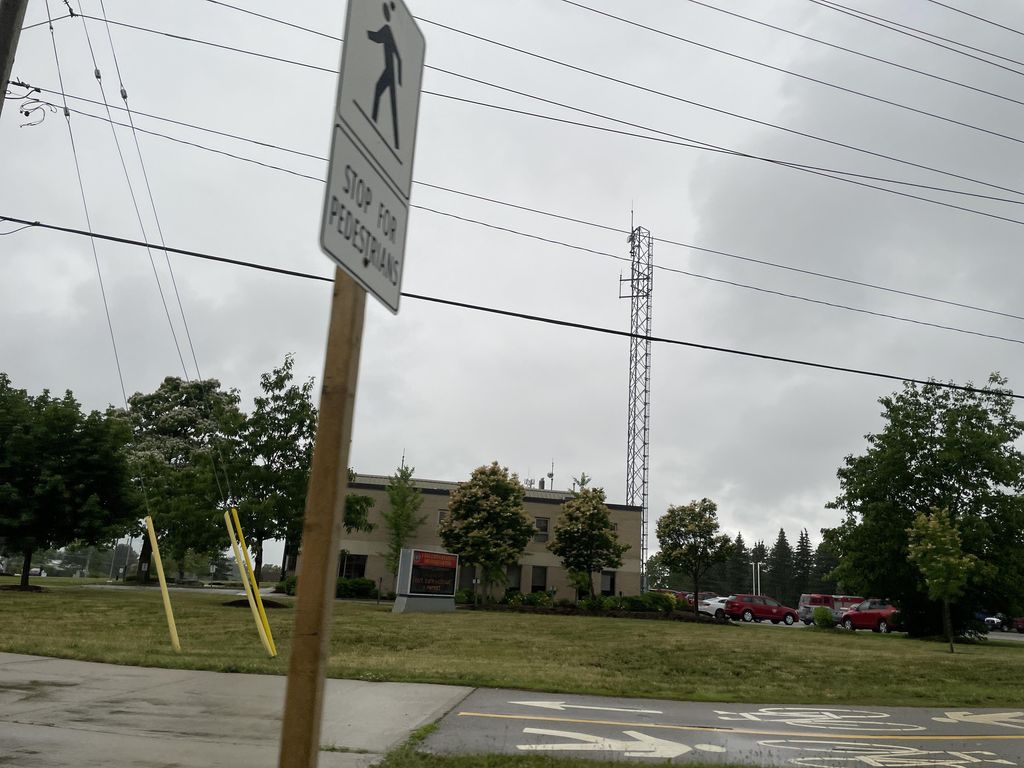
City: kitchener-waterloo